Aerial crown-view tile of a tropical tree (Barro Colorado Island, Panama), acquired 20250217:
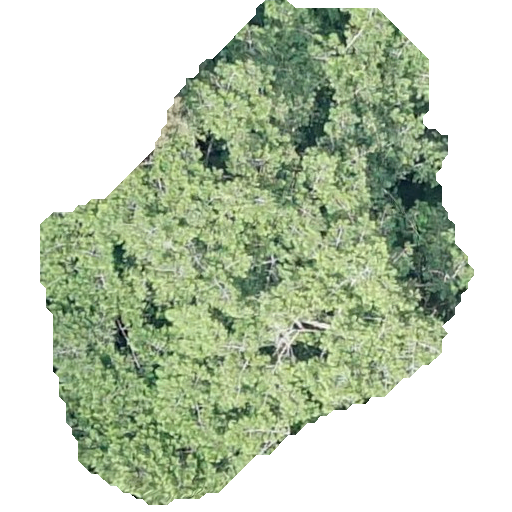
Species: Virola fosteri
GBIF accepted scientific name: Virola fosteri
Crown area: 211.337 m²